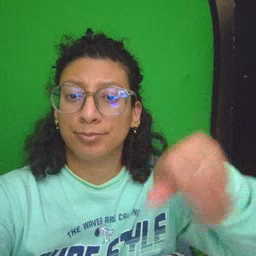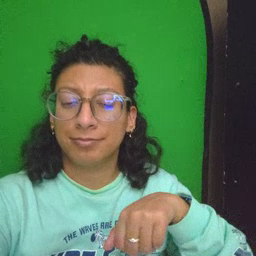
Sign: pool